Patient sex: M
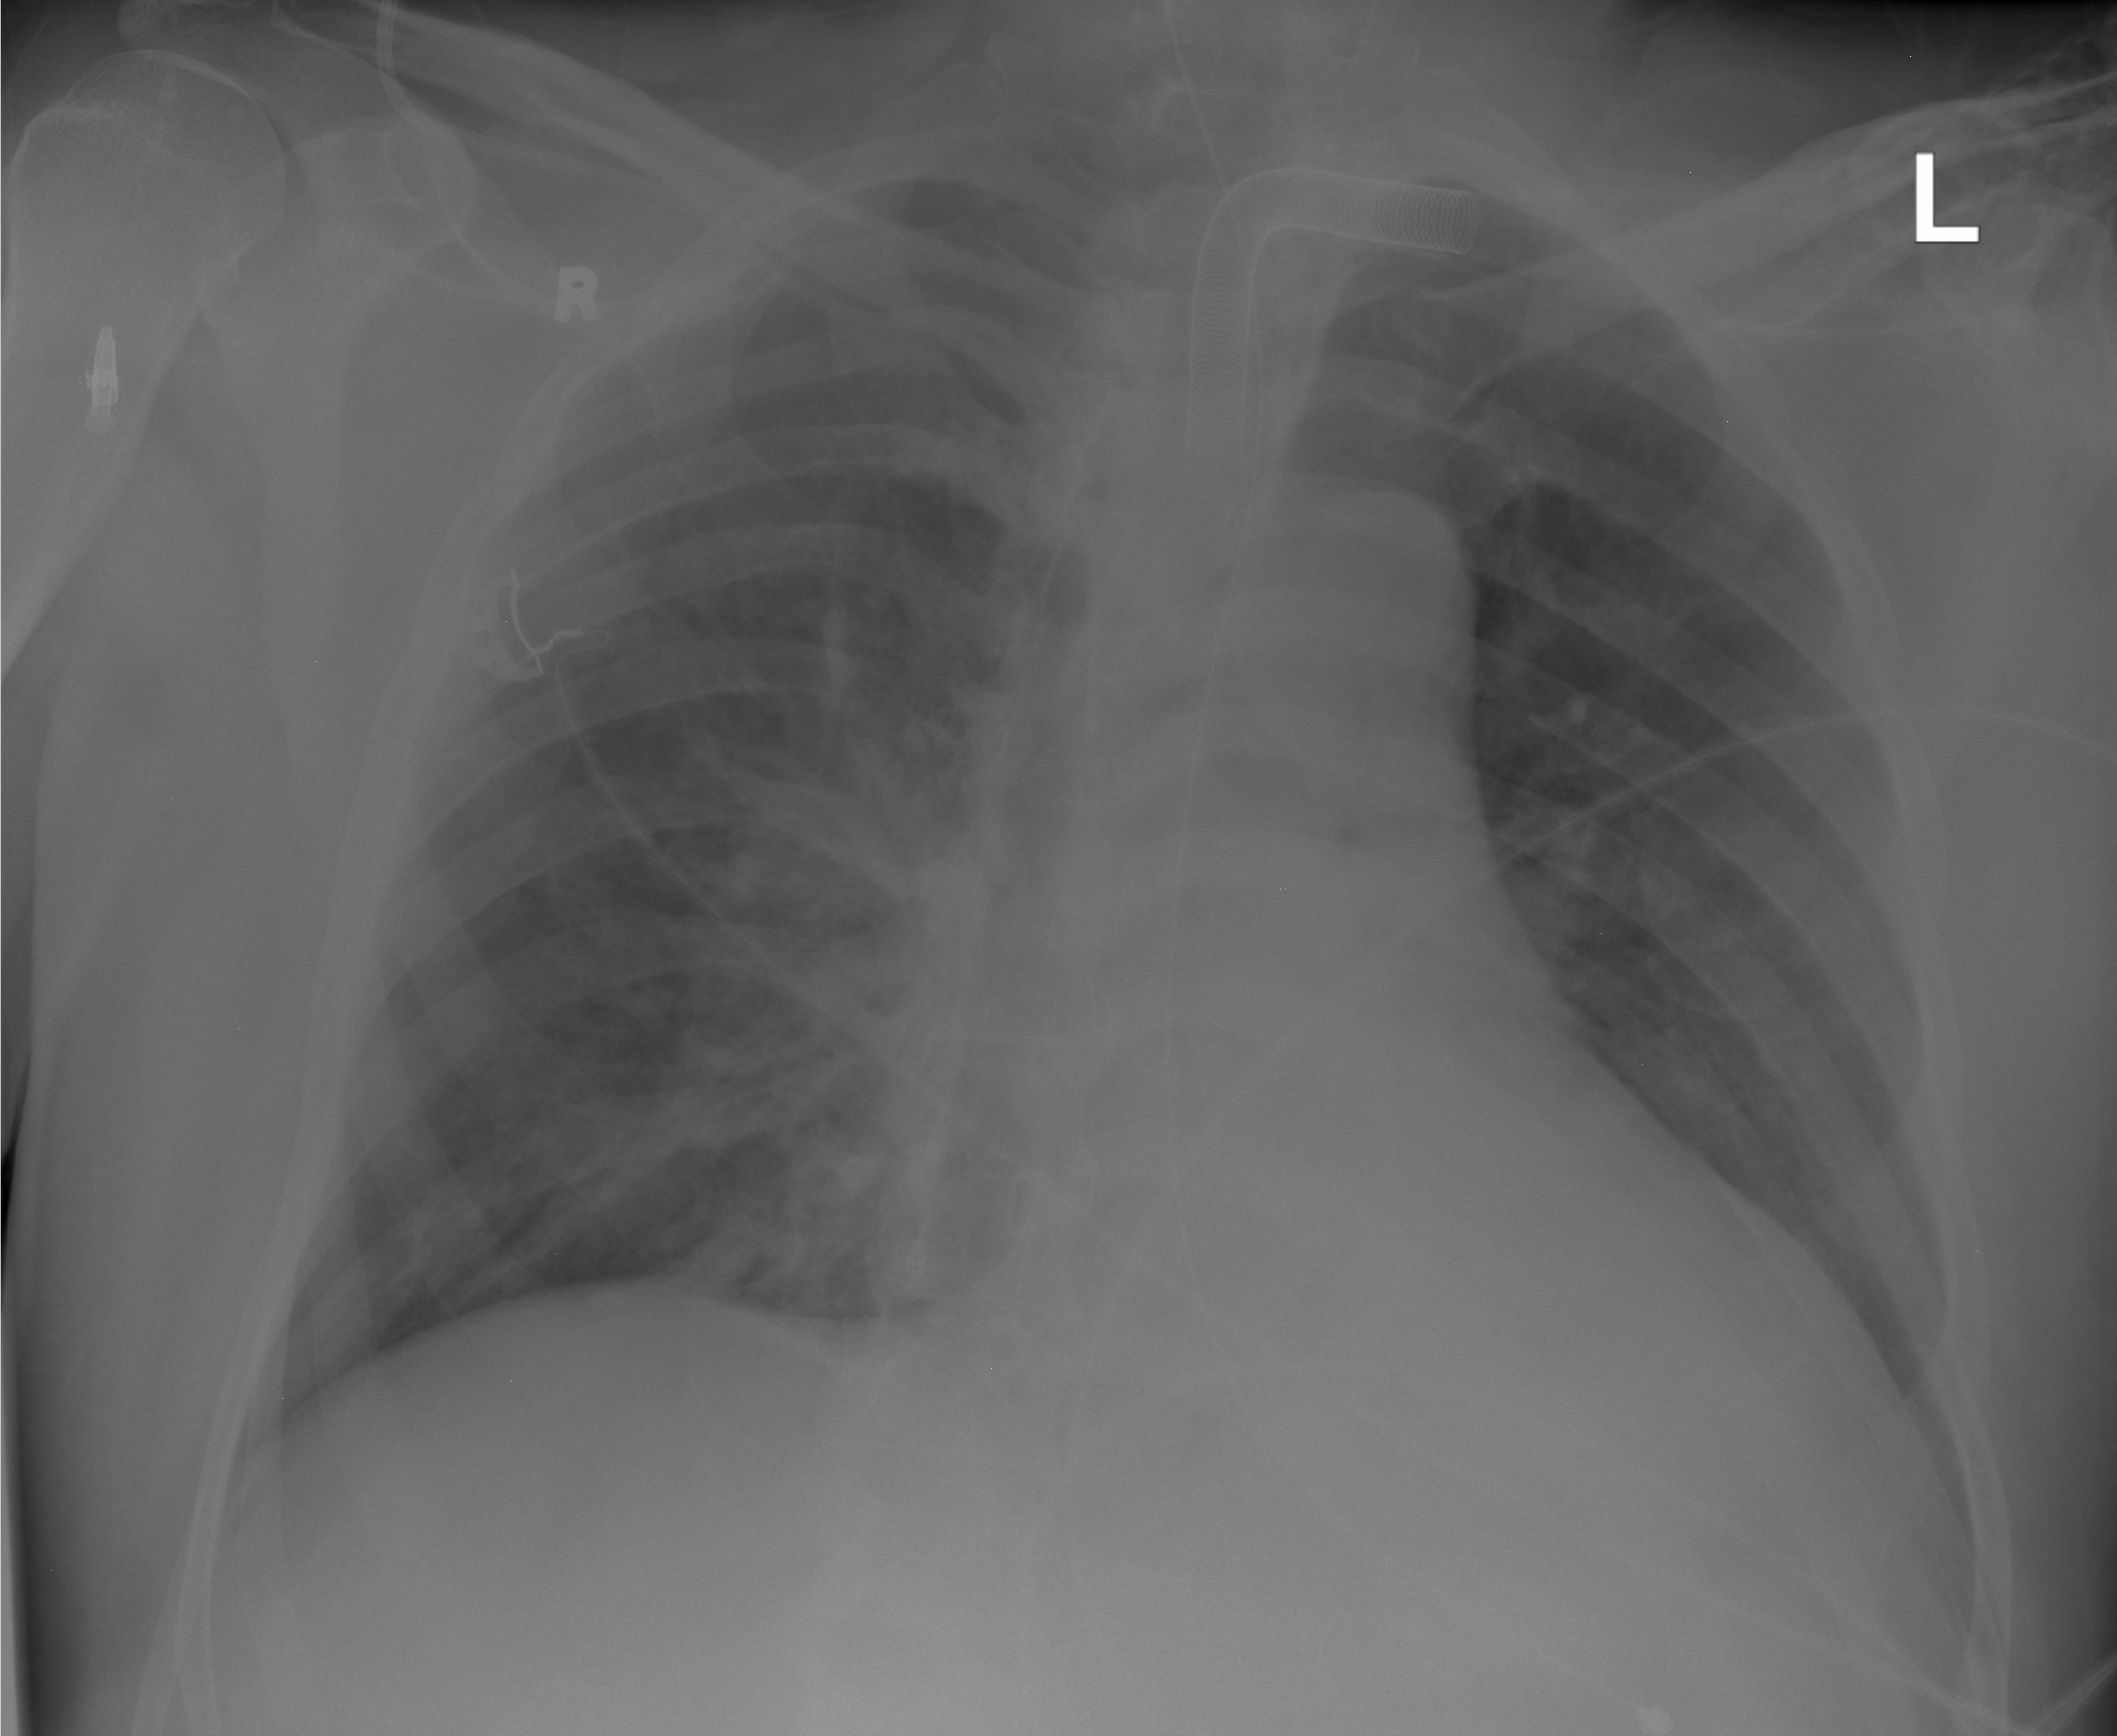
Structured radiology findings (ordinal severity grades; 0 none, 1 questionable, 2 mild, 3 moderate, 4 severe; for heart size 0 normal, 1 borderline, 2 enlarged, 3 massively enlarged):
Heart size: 2
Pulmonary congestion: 0
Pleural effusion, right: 0
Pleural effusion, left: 0
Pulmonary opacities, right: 1
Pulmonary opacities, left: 0
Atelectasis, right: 2
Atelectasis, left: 0